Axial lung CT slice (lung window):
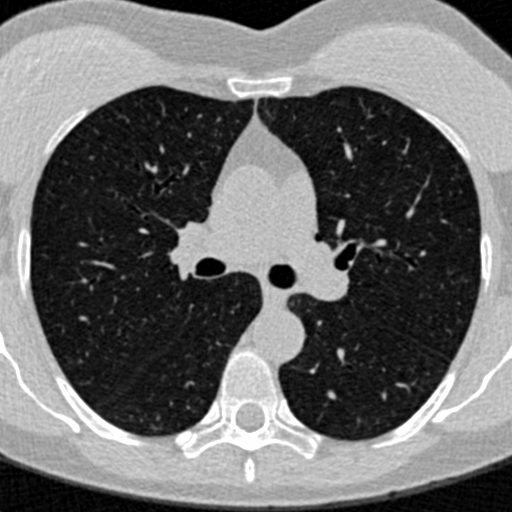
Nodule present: no